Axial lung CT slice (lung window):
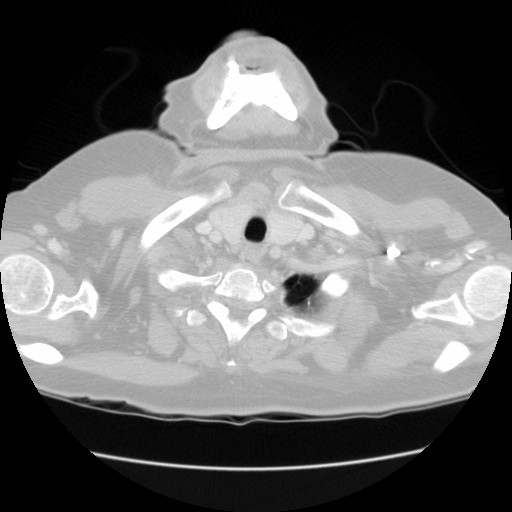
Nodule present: no